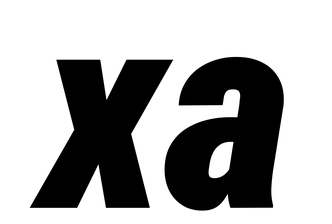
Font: Roboto-Italic_Condensed_Black_Italic